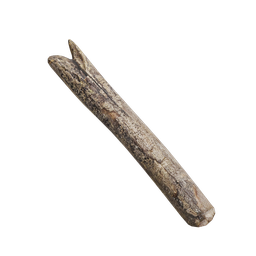
Label: nature